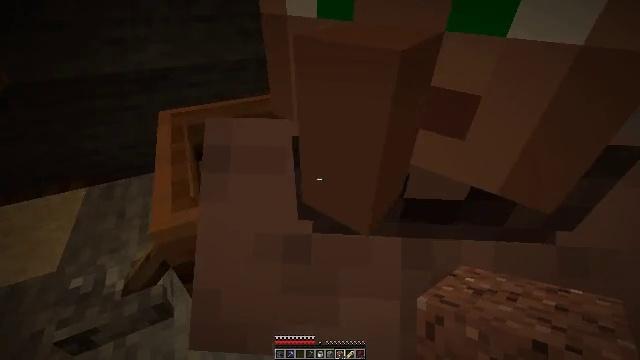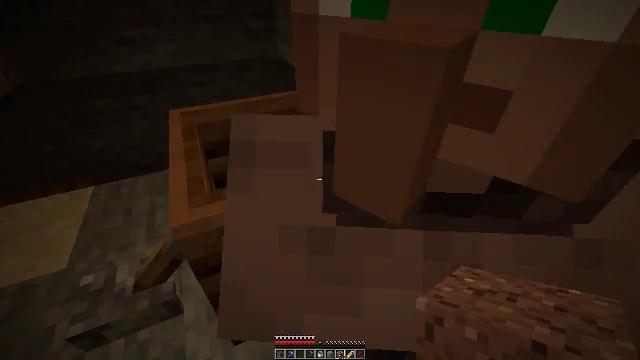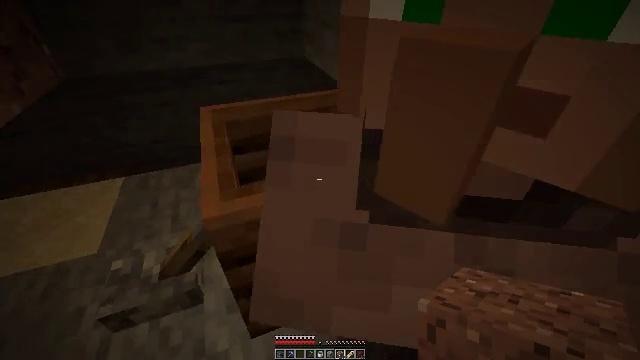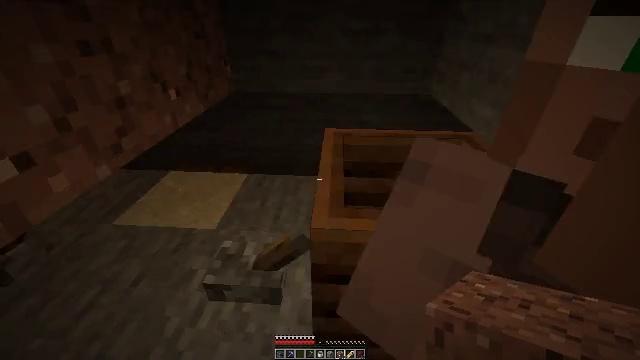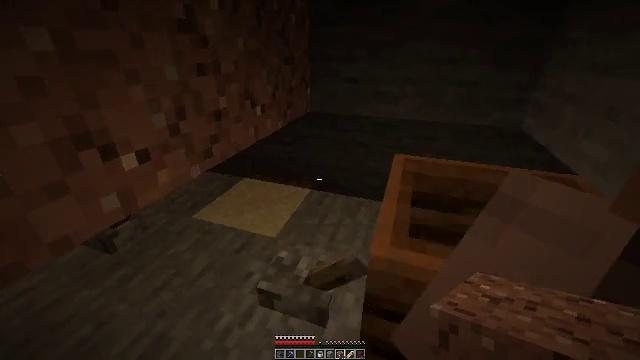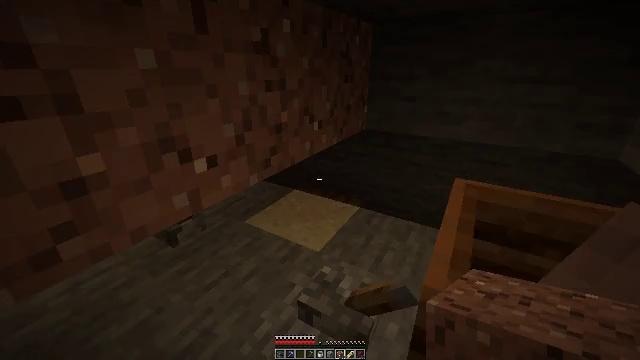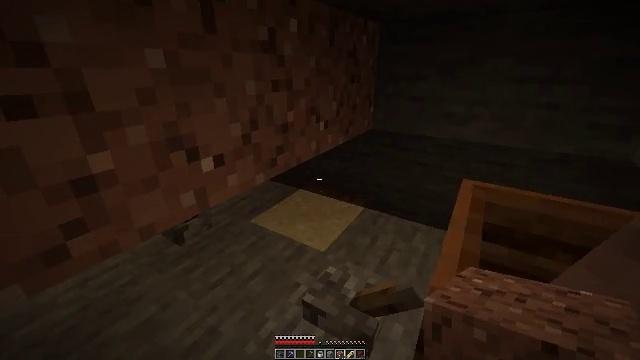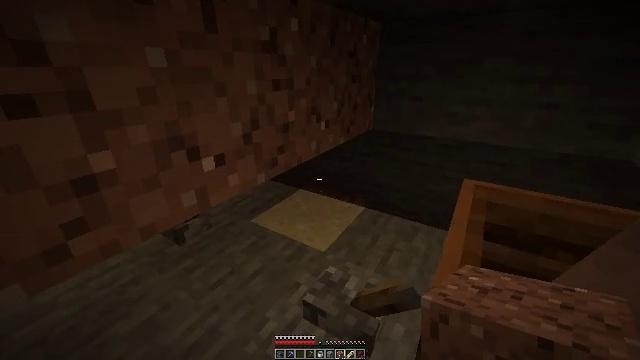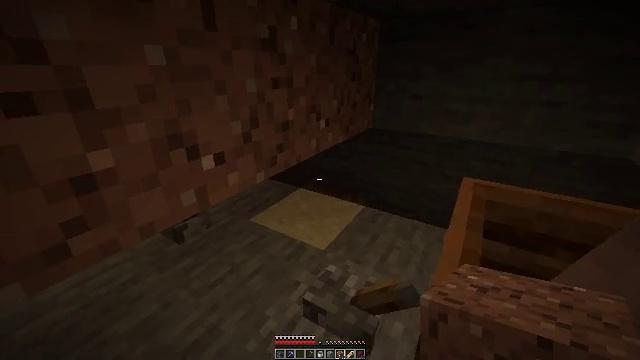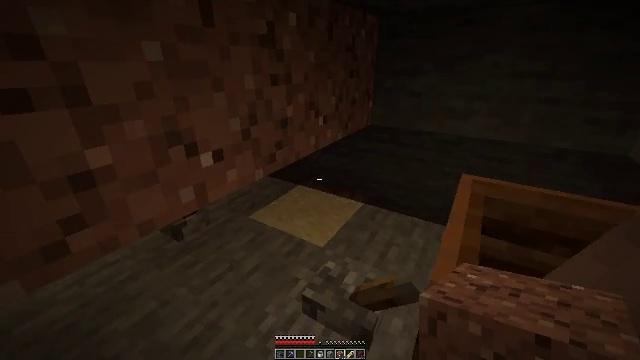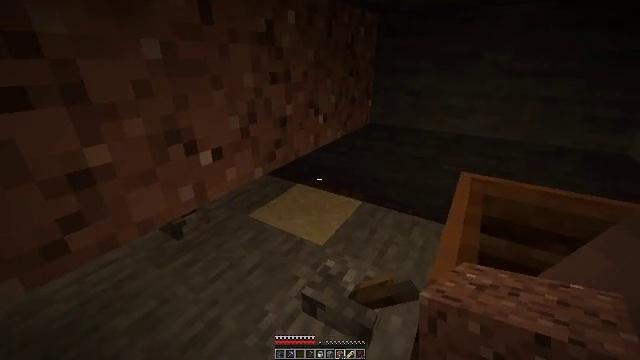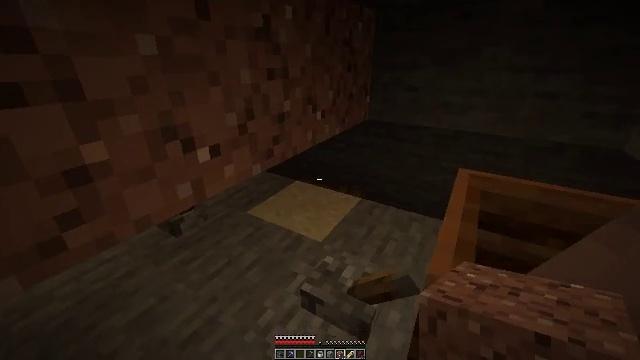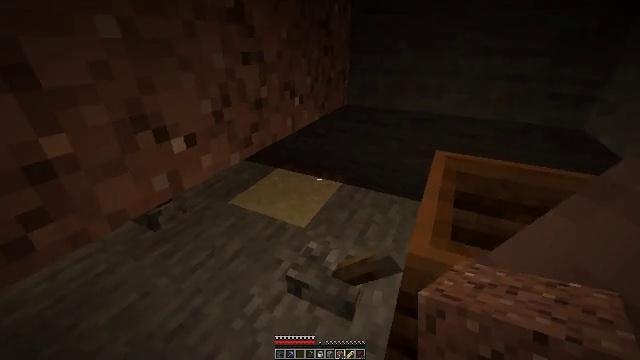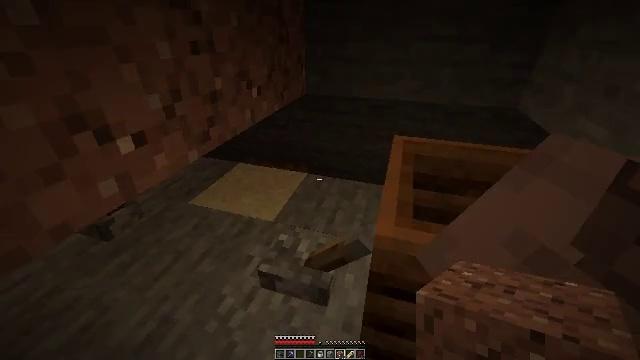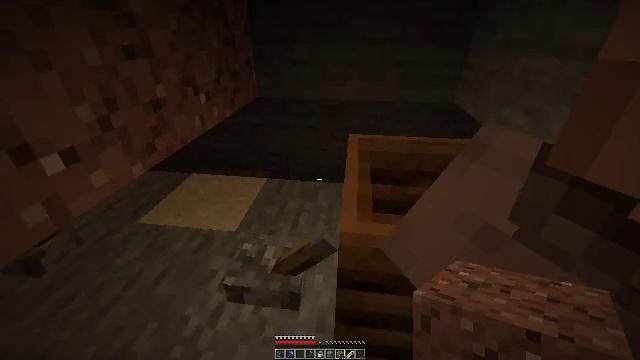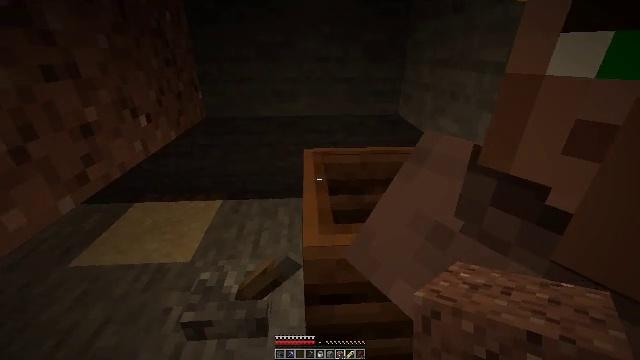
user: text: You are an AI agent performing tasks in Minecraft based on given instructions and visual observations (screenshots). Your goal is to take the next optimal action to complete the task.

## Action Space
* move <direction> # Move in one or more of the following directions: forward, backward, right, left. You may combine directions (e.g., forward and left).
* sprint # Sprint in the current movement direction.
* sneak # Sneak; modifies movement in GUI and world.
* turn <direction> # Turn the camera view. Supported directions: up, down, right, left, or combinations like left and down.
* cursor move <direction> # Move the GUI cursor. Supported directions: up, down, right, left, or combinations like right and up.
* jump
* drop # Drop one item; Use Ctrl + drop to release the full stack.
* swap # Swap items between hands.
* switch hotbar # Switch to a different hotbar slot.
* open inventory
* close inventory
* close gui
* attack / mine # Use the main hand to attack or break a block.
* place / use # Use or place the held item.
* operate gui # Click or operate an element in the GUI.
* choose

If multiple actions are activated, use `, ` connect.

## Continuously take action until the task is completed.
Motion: motion action
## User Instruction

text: Mine the composter block.
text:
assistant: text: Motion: no_op
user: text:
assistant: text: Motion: turn left
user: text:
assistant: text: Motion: turn left and up
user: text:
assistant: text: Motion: turn left and up
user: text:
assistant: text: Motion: turn left and up
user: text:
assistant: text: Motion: turn left
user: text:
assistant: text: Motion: no_op
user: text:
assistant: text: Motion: no_op
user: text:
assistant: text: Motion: no_op
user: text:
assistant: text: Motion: no_op
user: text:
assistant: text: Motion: no_op
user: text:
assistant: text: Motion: turn right and down
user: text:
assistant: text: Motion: turn right and down
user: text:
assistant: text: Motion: turn right
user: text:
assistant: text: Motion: turn right and up
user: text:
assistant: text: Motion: turn right
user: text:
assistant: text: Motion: no_op
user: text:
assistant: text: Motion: no_op
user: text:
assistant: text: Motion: no_op
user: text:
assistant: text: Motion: no_op
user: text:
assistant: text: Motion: no_op
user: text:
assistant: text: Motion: no_op
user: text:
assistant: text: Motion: no_op
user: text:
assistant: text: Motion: no_op
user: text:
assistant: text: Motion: turn right
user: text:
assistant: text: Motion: turn right
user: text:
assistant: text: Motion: turn right
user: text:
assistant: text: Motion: no_op
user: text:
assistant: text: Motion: no_op
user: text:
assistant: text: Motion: no_op